Question: I'm wondering if anyone could help me on how I would write this formula in JavaScript:

I've been searching for an answer for over an hour or so now but I'm not entirely sure how to word it correctly
the site in which the formula comes from has a calculator which shows what L2 would equal to.
the numbers I'm putting into it are:
r1 = 1
r2 = 2
L1 = 145
and the result should return as:
L2 = 138.98
<URL>
Cheers
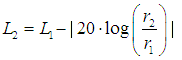
Answer: What about
'''
l2=l1-Math.abs( 20 * Math.log(r2/r1) )
'''